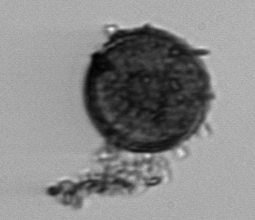
Label: Thalassiosira_TAG_external_detritus